Question: My window function is not capturing the first row with "Rate" = null. As there is only one country code there should be single window right?
The expected output should be 20.519 for column "New" in all rows.
'''
from pyspark.sql.functions import first
from pyspark.sql.window import Window
W = Window.partitionBy(DF.Country).orderBy(DF.Date.desc())
DF.select("*",first("Exchange_Rate",ignorenulls=True).over(W))
'''

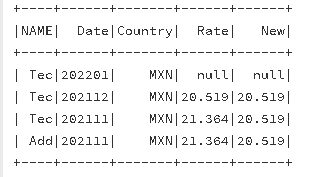
Answer: This is because the frame of the windows is assumed implicitly by Spark as 'RANGE BETWEEN UNBOUNDED PRECEDING AND CURRENT ROW' (see <URL> hence, for 'Date' '202201' 'New' is null. Since no row before it has a non-null 'Rate'. Explicitly defining the frame will resolve the issue.
'''
data = [("202201", "MXN", None,),
("202112", "MXN", 20.519,),
("202111", "MXN", 21.364,),
("202111", "MXN", 21.364,), ]
DF = spark.createDataFrame(data, "Date:string,Country:string,Rate:Double")
from pyspark.sql.functions import first
from pyspark.sql.window import Window
W = Window.partitionBy(DF.Country).orderBy(DF.Date.desc()).rowsBetween(Window.unboundedPreceding, Window.unboundedFollowing)
DF.select("*",(first("Rate",ignorenulls=True).over(W)).alias("New")).show()
"""
+------+-------+------+------+
| Date|Country| Rate| New|
+------+-------+------+------+
|202201| MXN| null|20.519|
|202112| MXN|20.519|20.519|
|202111| MXN|21.364|20.519|
|202111| MXN|21.364|20.519|
+------+-------+------+------+
"""
'''